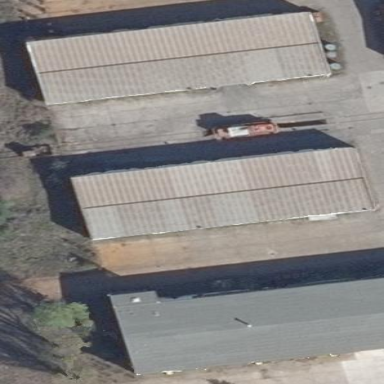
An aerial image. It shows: Industrial building with gabled silver roof.